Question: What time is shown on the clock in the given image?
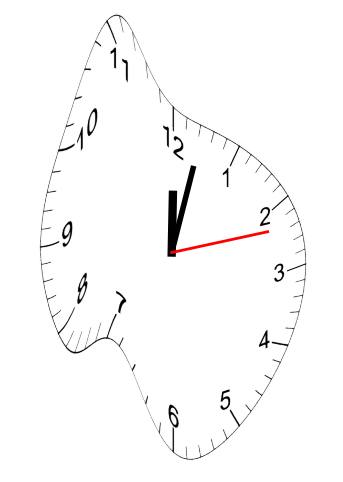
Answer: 12:02:12